Question: When I am debugging a collection visually in Visual Studio 2010 I have to drill down quite a few levels before I get to the actual items in the collection. The image attached below is of an 'ObservableCollection<Fundsource>' and you can see the hoops I need to go through to look at the items. It didn't used to be like this and I'm wondering if I have changed some setting to see all the intermediates. (Or maybe the implementation has changed between VS2005 and now and I'm just remembering the good ol' days).

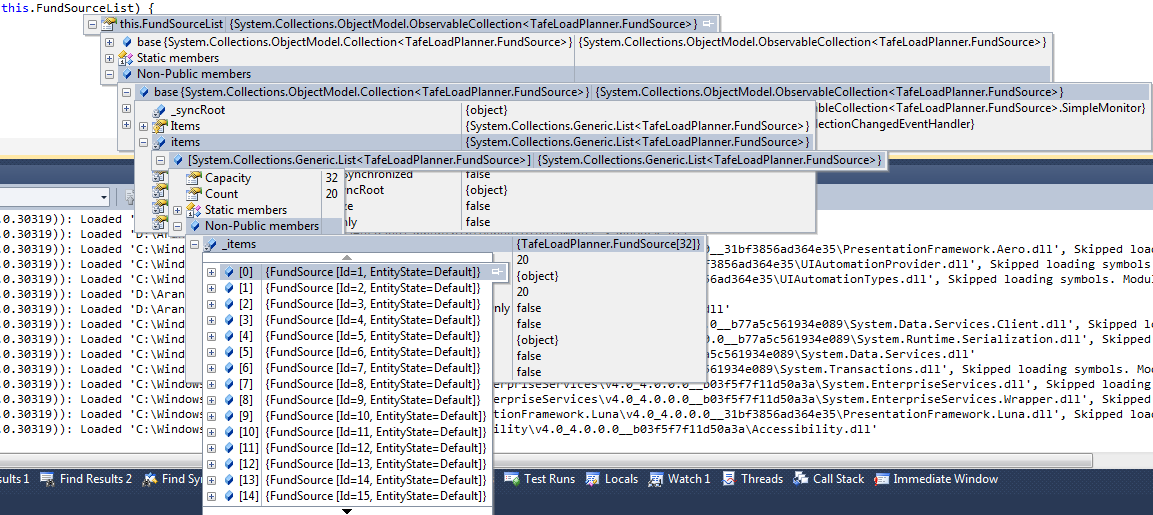
Answer: You need to uncheck this option: Tools | Options | Debugging | General | Show raw structure of objects in variables window.